Question: I was looking at an possibly fraudulent eBay auction. However I am confused by an image within it, since it does not appear to be an image.
> youneedtobuy.intothis.org/win.php
The complete HTML content of the url above is:
'''
<body>
<img src="http://youneedtobuy.intothis.org/win.php" >
</body>
'''

Here is a screen copy of the image, with the email address blurred out by me. There is no JS scripting, no CSS to speak of, just one line of code.
So, essentially the scammer can insert an 'image' into their eBay ad, and that image won't be scanned by normal tools.
How is this image created? And how could the friendly folks at ebay include a scanner in their system that has the ability to "see" this image (and preclude the scam from re-occurring?)
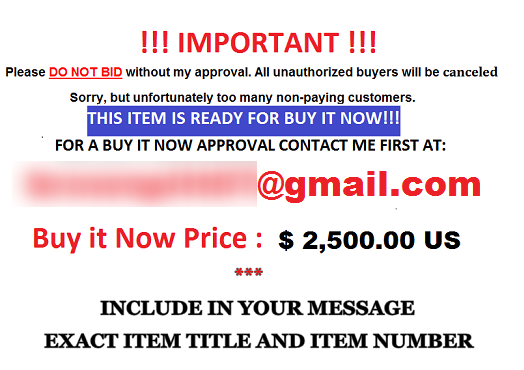
Answer: The image is likely created using PHP's 'file_get_contents()' function. For example, the following PHP script will display the contents of 'myimage.jpg' to the browser, but the file could be called 'show-image.php':
'''
<?php
header("Content-Type: image/jpeg");
header("Content-Length: ".(string)(filesize('myimage.jpg')));
echo file_get_contents('myimage.jpg');
?>
'''
As you can see, this is achieved by telling PHP to serve up the 'image/jpeg' MIME type.